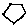
Label: hexagon